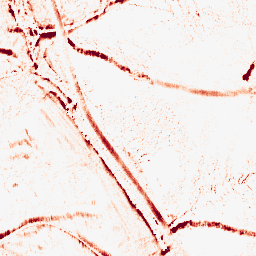
Category: morphological
Decomposition family: morphological_ellipse
Decomposition parameters: operation: opening
width: 10
height: 5
Upsampling method: sinc_hamming
Upsampling parameters: scale: 2
kernel_size: 8
Upsampling scale: 2